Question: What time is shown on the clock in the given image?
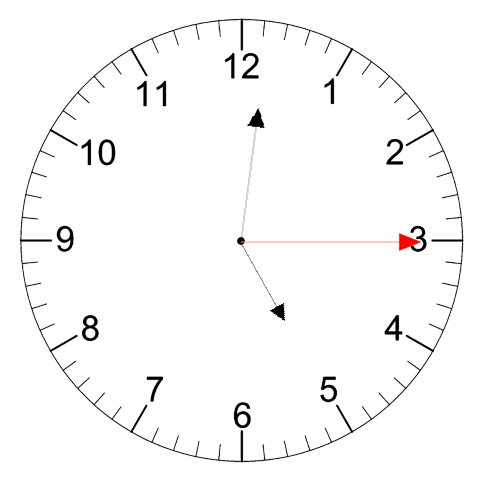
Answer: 05:01:15